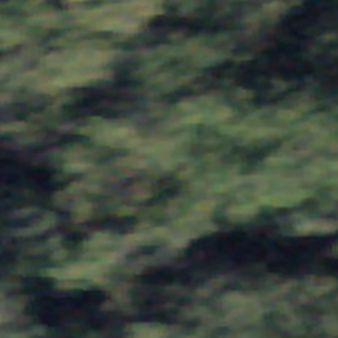
Label: other